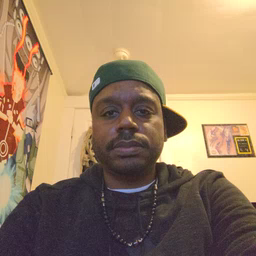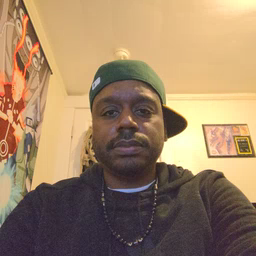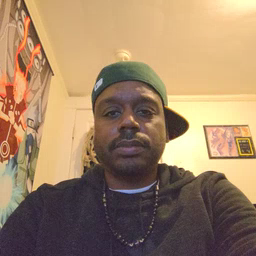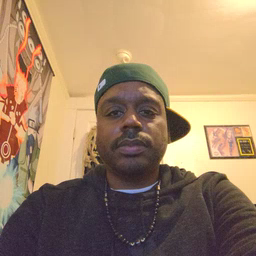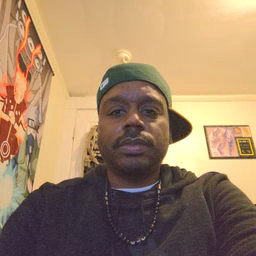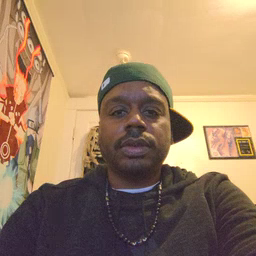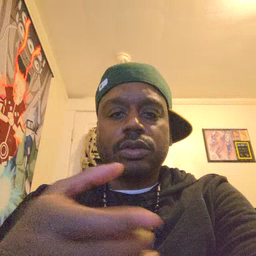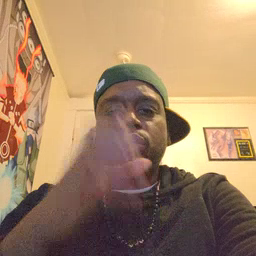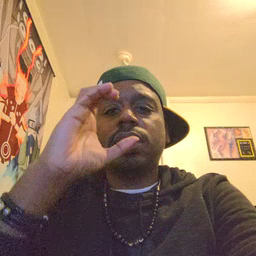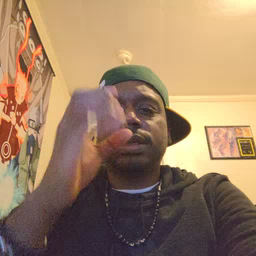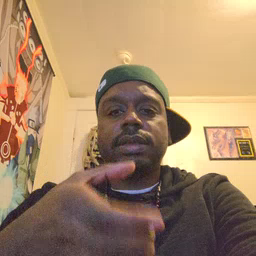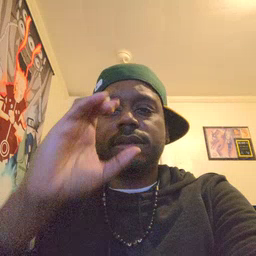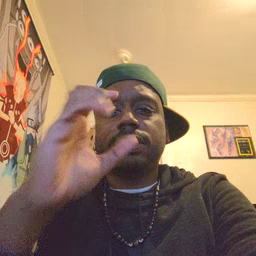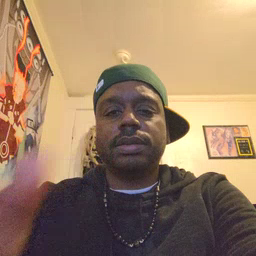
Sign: drink